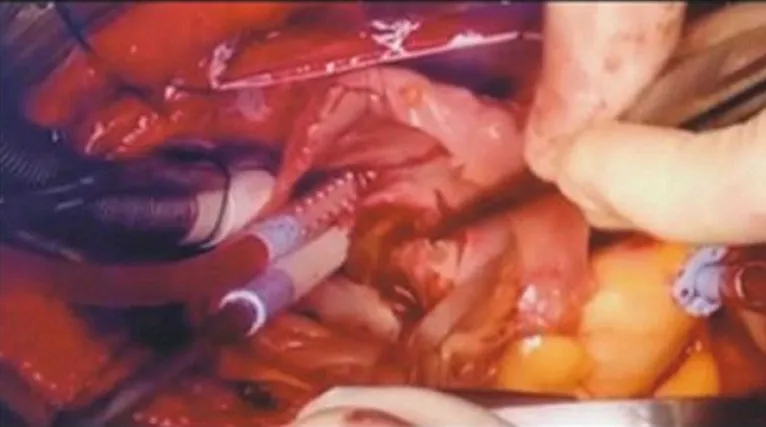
the surgical findings; a large left atrial polypoid mass is seen with its stalk attached to the interatrial septum.
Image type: medical_photograph (other_medical_photograph)